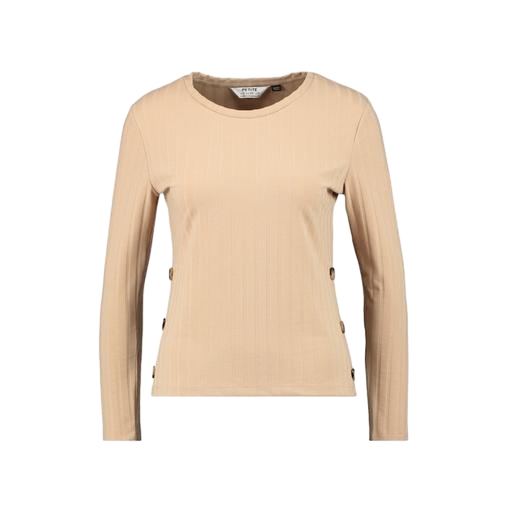
beige colored long sleeve, long sleeve beige colored shirt, brown women's ribbed long sleeve jersey t-shirt, white background